Question: I know that rails clears the asset pipeline cache by itself when files are modified, but I have a special scenario. I am feeding my application as an HTML response to an ajax request, cross domain using <URL> to bypass CORS.
The problem is that every time the ajax request goes through on the person's browser, I get a new application.js file:

If I could clear the asset pipeline cache before the request is initiated, I think I could avoid this issue. Anyway I can programmatically do that? I'm not sure if this would be done on the rails side or the remote-client side. I'm assuming some jquery on the client side to clear cache, but really looking for some additional perspective on this issue. I have tried
'''
$(#myresultsdiv).empty()
'''
with no luck. Any help greatly appreciated!
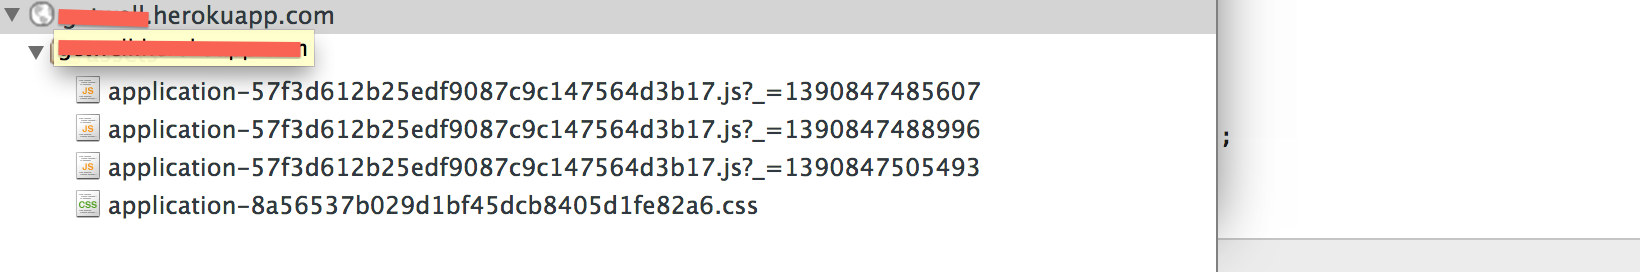
Answer: I didn't manage to clear the asset pipeline cache, but I disabled nonce usage by using an ajax prefilter:
'''
$.ajaxPrefilter('script', function(options) {
options.cache = true;
});
'''